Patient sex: M
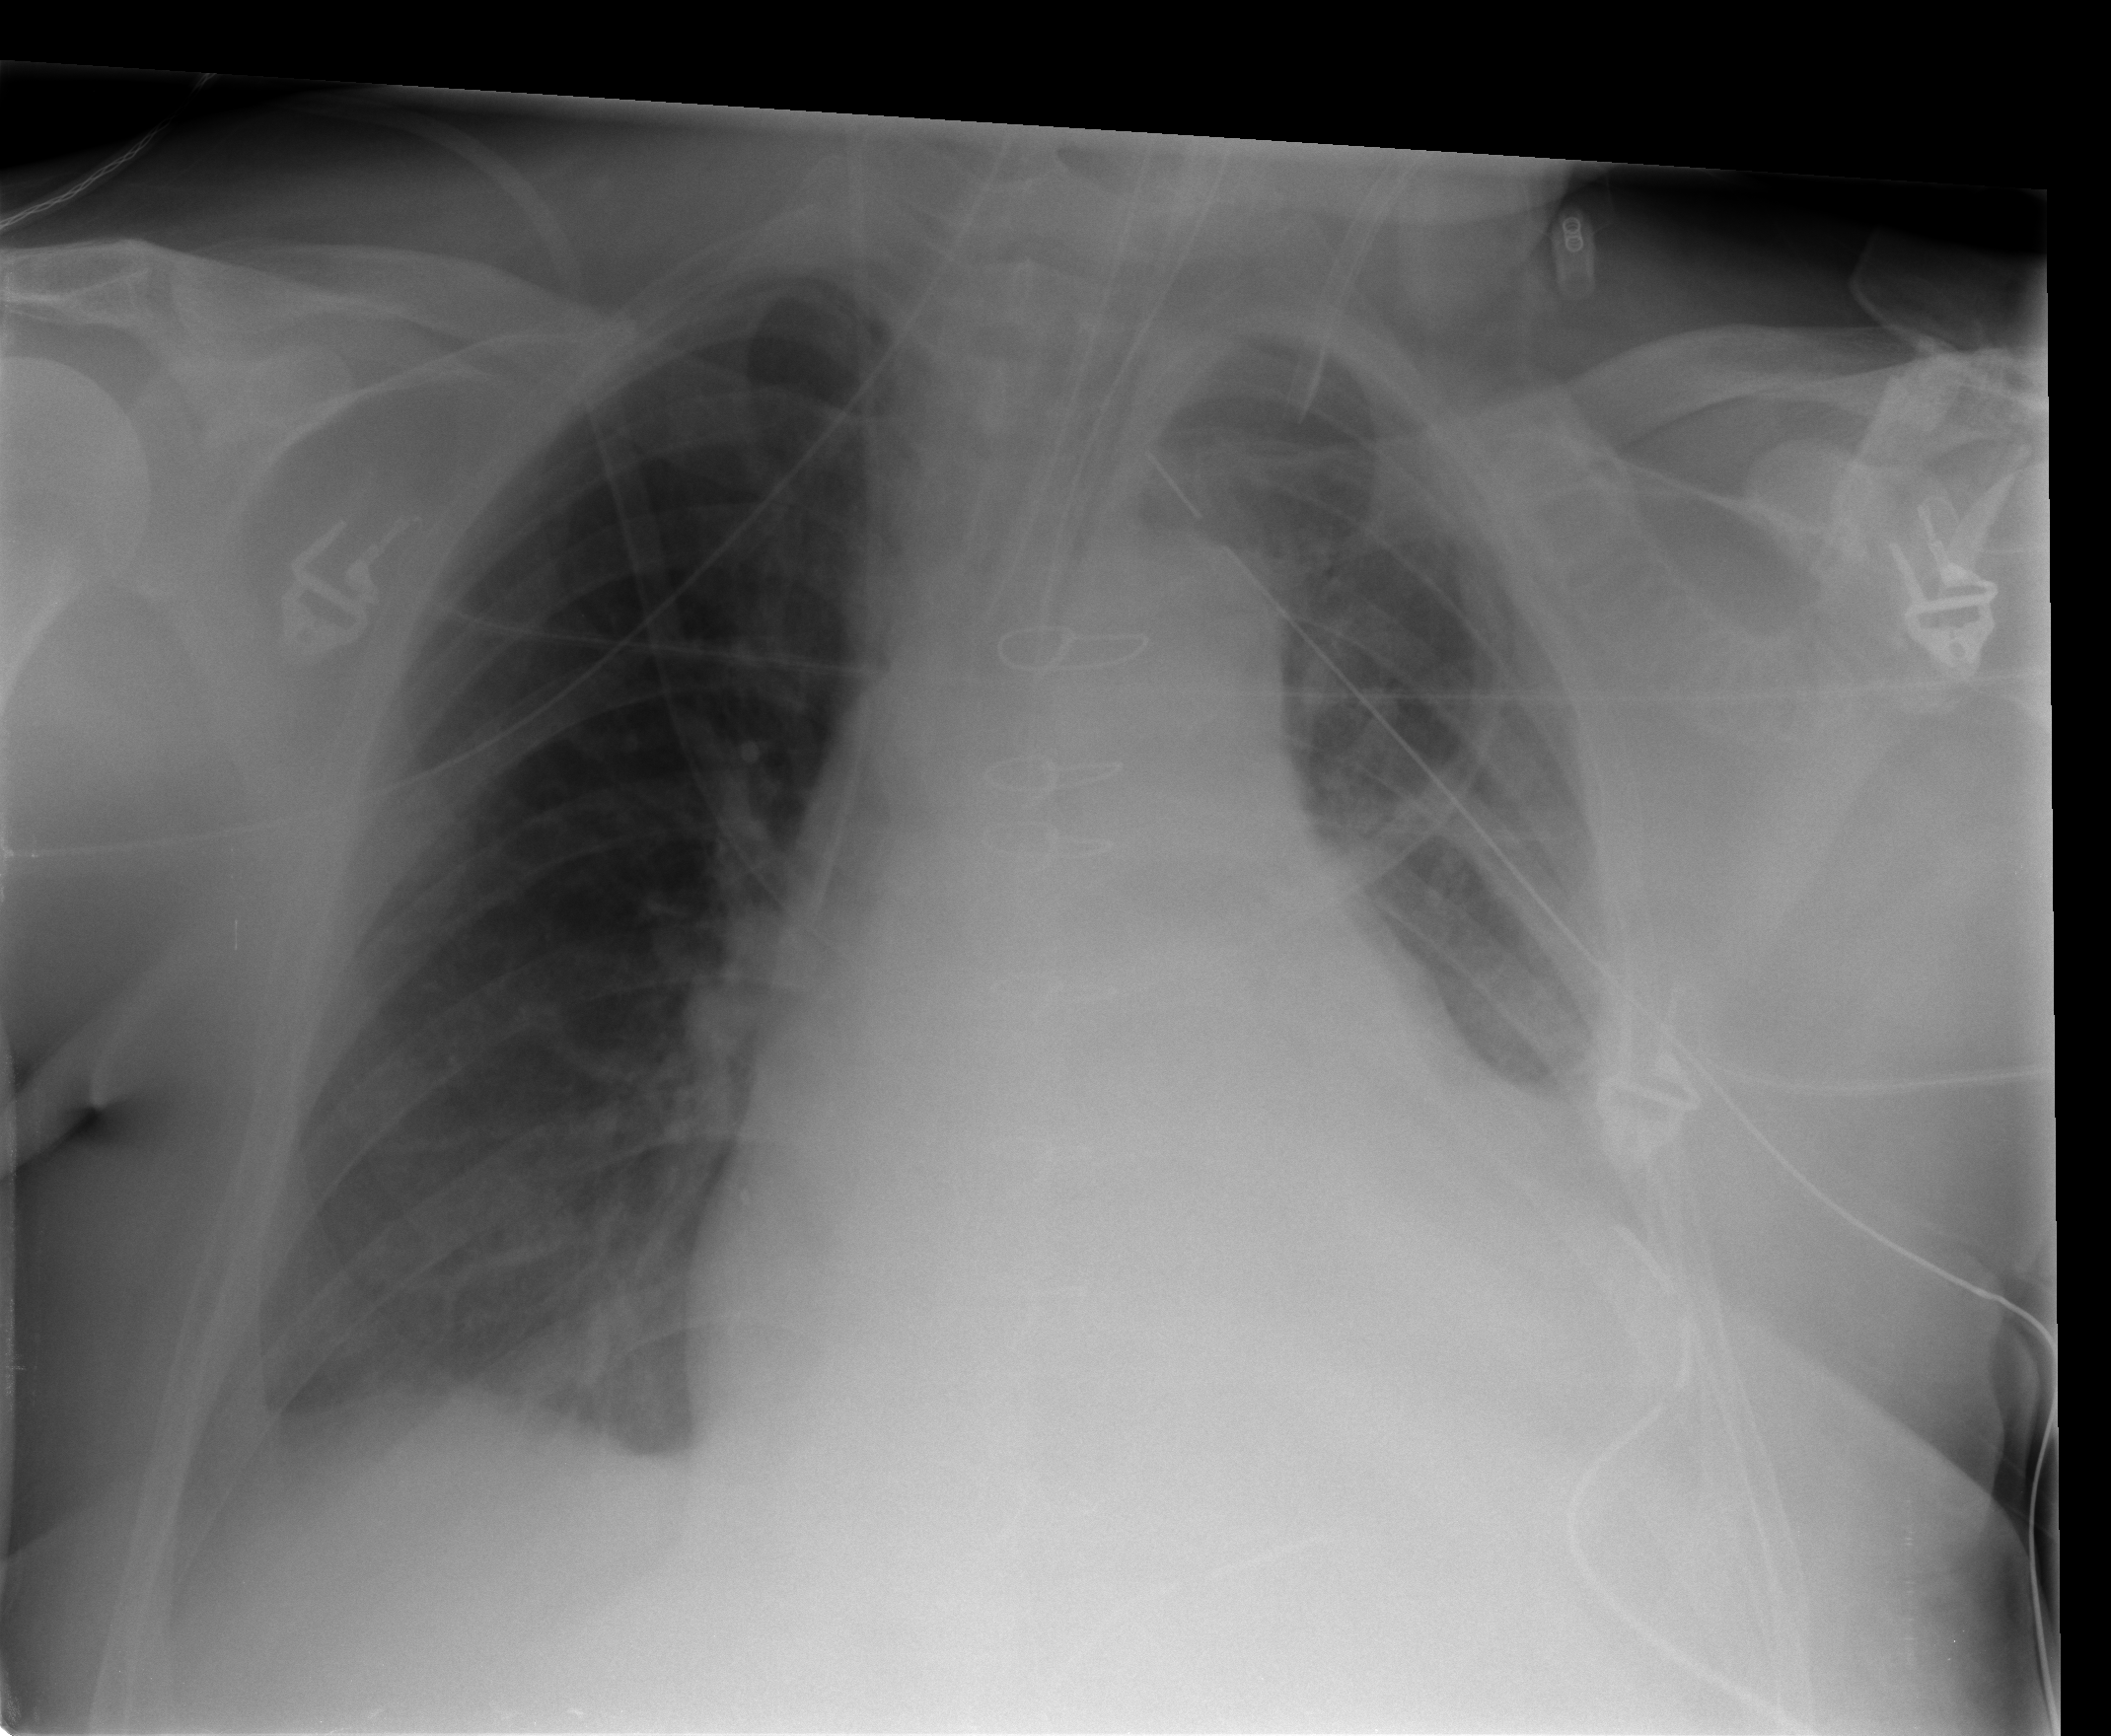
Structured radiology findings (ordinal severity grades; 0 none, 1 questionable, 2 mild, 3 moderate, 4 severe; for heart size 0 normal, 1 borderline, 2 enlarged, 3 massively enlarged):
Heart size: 3
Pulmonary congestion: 0
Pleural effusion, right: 1
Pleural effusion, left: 2
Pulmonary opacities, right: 0
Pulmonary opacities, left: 0
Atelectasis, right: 1
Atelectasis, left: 2